You are looking at the continuous-wavelet transform of a rotating shaft's vibration signal. What is the most likely rotor condition (normal, misalignment, unbalance, looseness)?
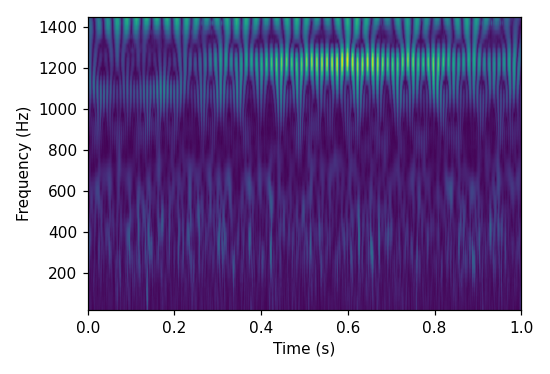
Answer: looseness